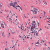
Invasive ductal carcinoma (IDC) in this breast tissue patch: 0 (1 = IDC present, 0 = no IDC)